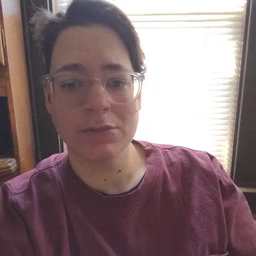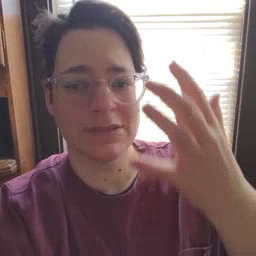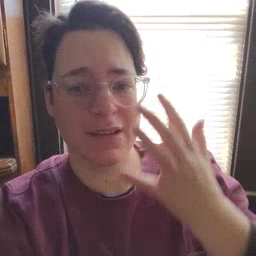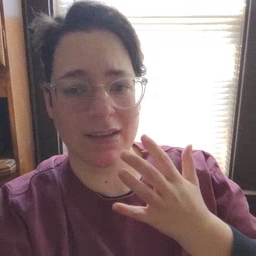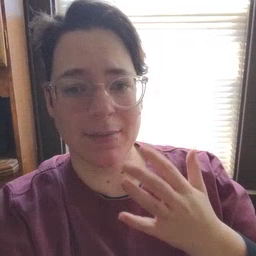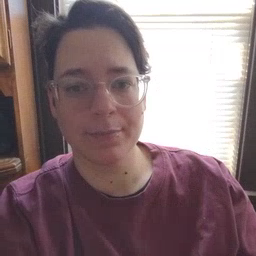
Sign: sad